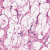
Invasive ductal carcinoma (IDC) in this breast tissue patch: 0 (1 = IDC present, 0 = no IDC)